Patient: sex M, age 66
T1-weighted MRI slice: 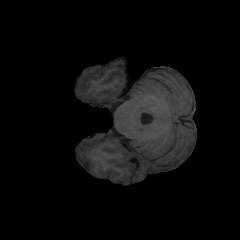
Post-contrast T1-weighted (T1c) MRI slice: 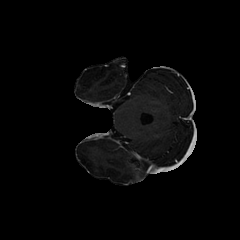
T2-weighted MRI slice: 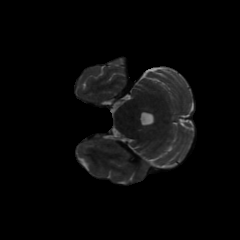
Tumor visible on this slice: no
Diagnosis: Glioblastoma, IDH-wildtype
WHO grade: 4